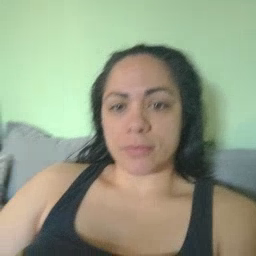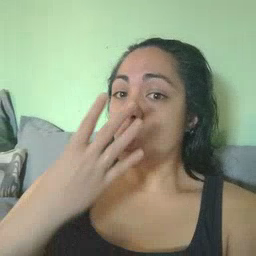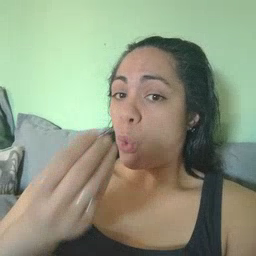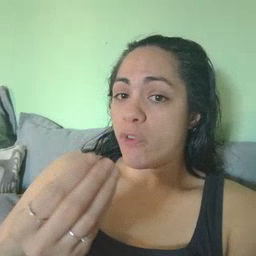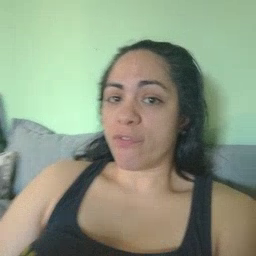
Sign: wolf